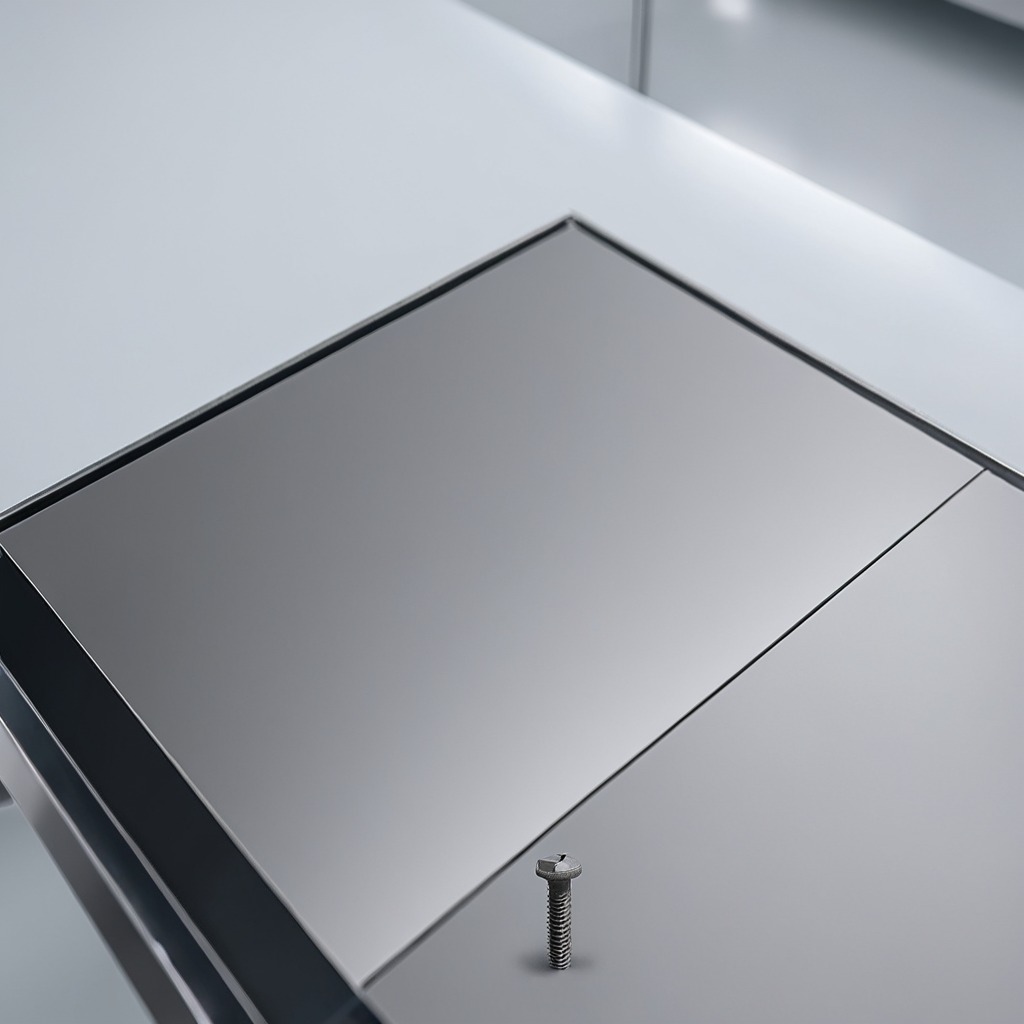
A metal screw lies on a stainless steel table in a high-end prototyping lab.